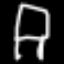
Label: chair